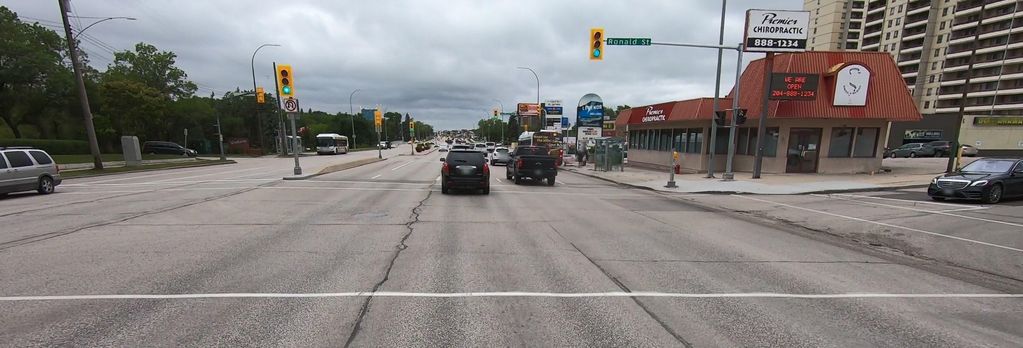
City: winnipeg